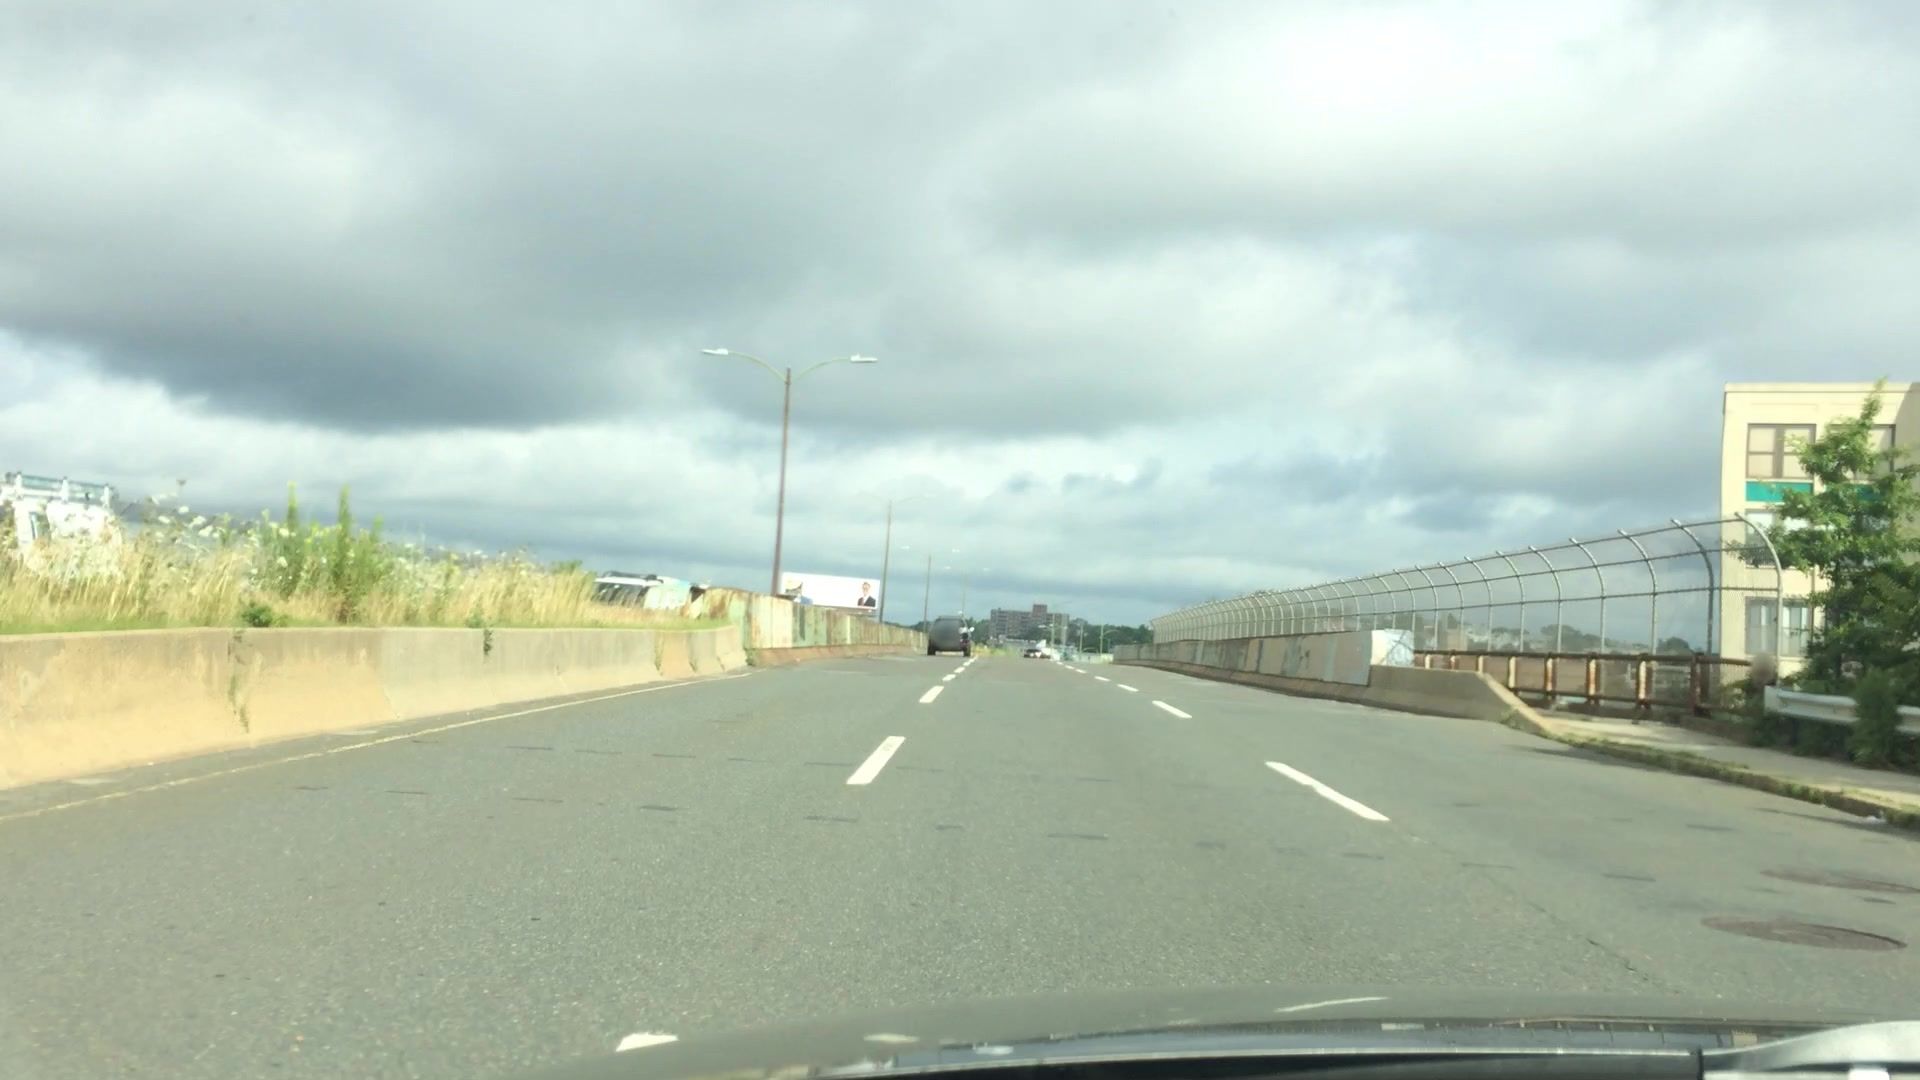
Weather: cloudy
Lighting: day
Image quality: good
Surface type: driving surface
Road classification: trunk
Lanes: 2, 3
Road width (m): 45.7
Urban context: urban centre
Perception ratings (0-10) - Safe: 0.52, Lively: 0.97, Beautiful: 0.99, Boring: 6.16, Depressing: 8.12, Wealthy: 1.5